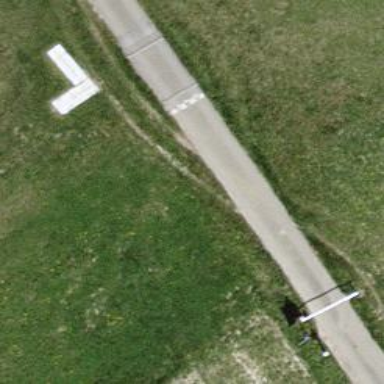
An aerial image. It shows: Lift gate barrier.